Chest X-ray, PA view. Patient: 55 years old, sex M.
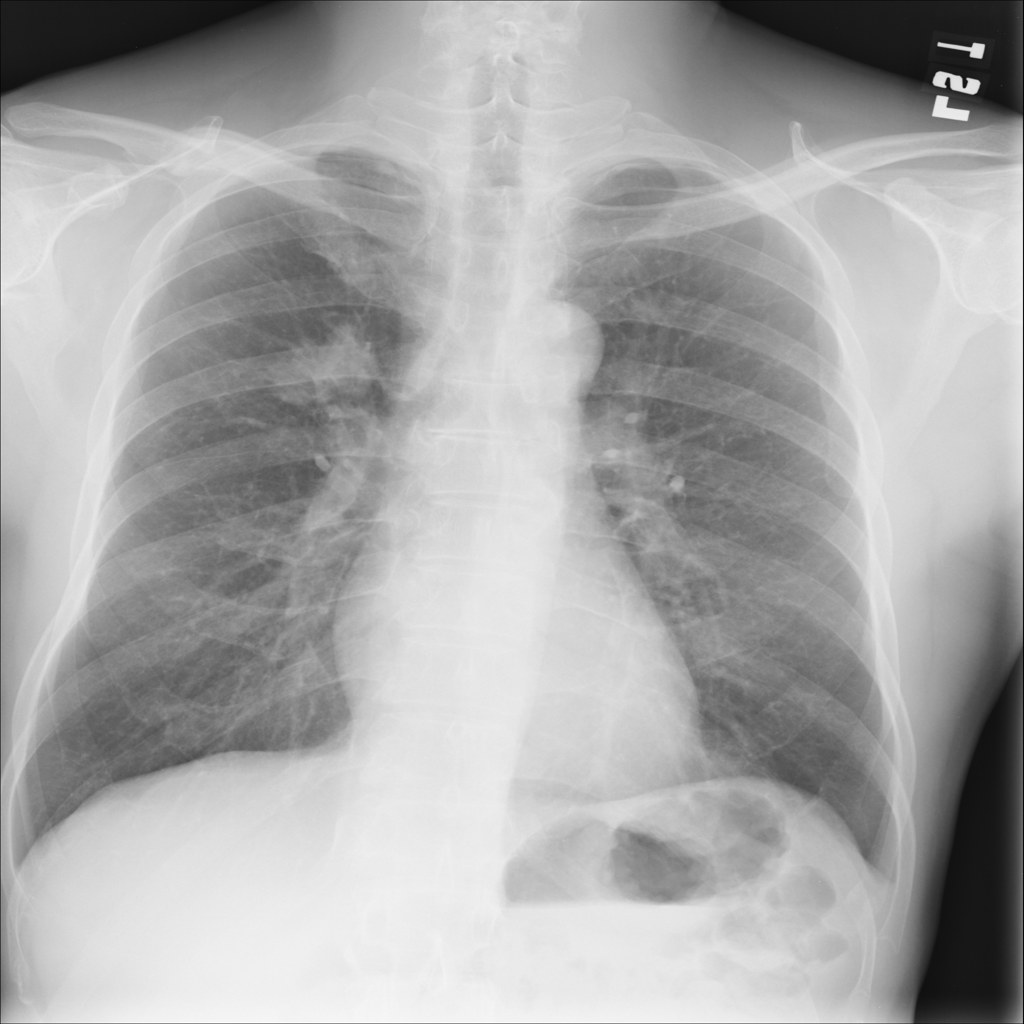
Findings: Mass